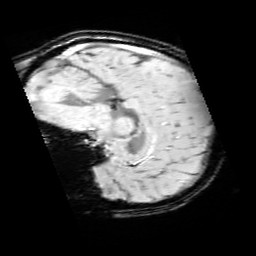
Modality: SWI
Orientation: sagittal
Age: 11
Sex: male
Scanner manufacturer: siemens
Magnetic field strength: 3 T
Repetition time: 0.027 s
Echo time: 0.02 s